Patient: sex M, age 52
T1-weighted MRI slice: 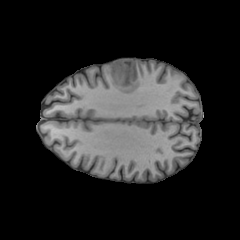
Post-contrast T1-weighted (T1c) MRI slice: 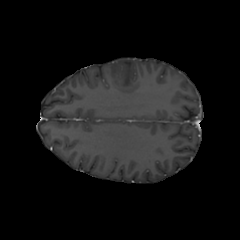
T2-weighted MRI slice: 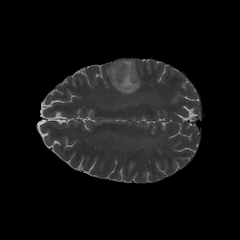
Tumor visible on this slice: yes
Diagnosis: Astrocytoma, IDH-wildtype
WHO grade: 3